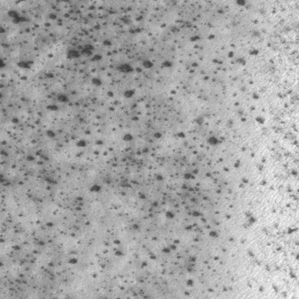
Label: frost